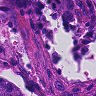
Metastatic tissue present: yes